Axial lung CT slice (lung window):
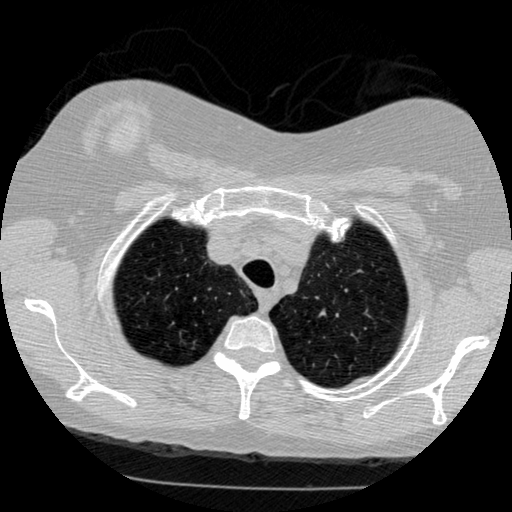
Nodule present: no